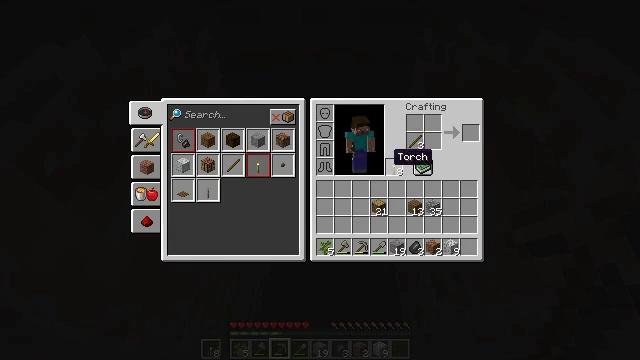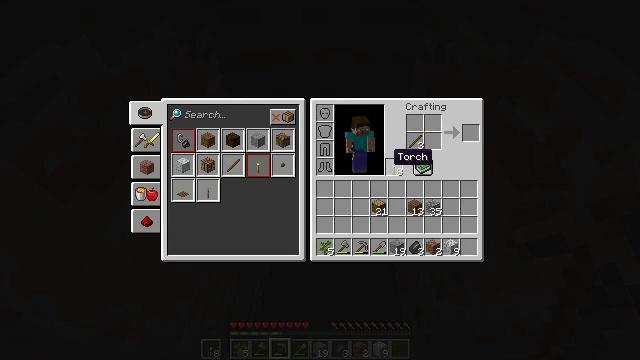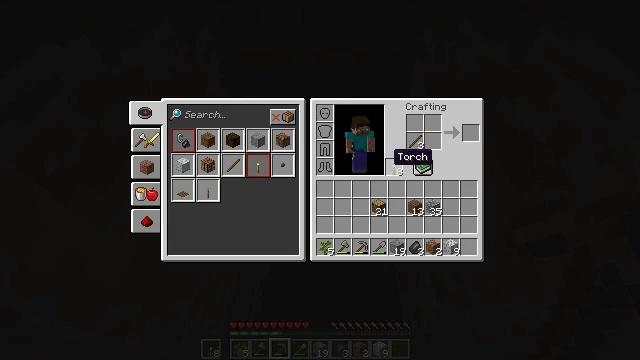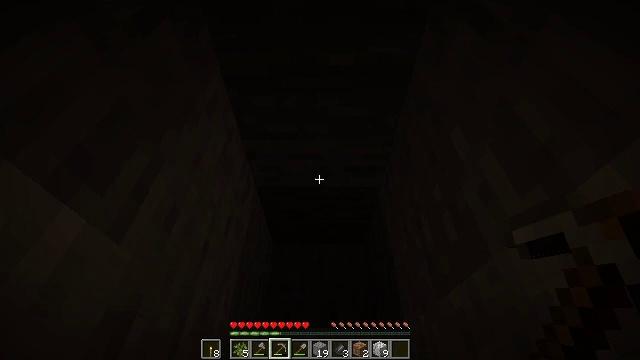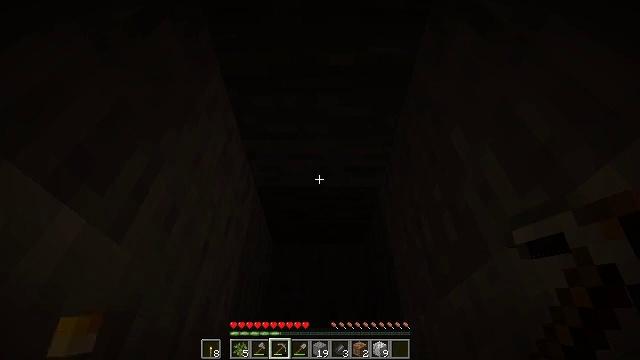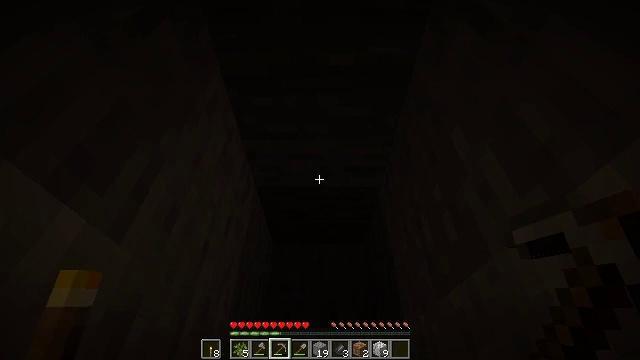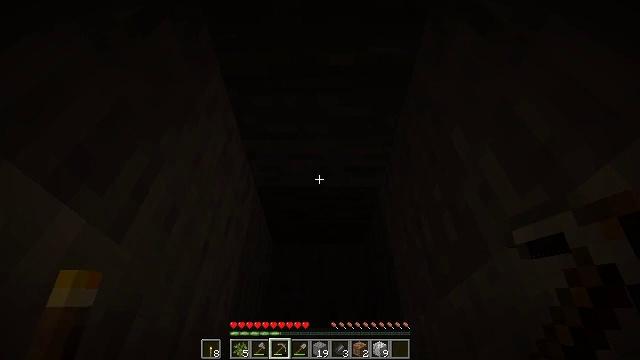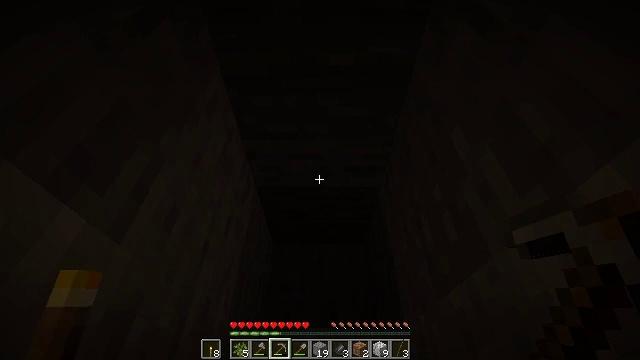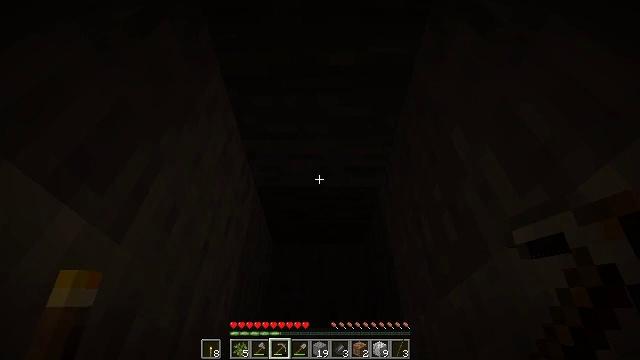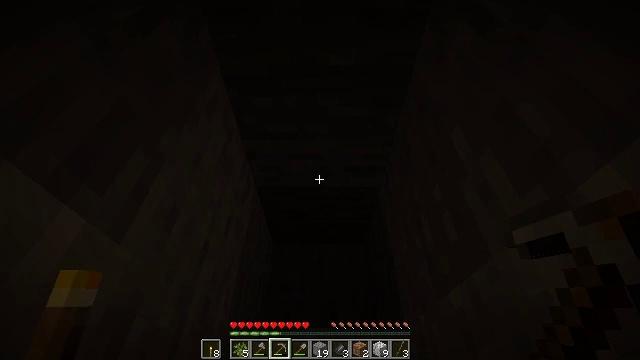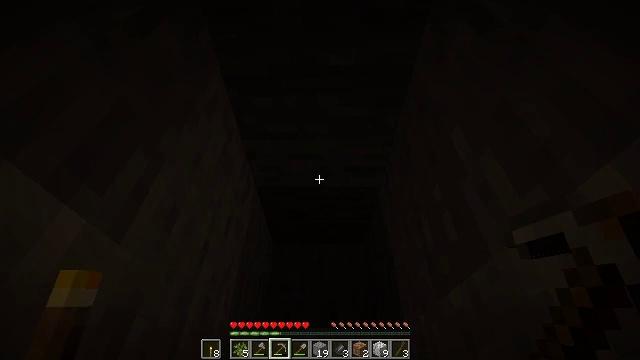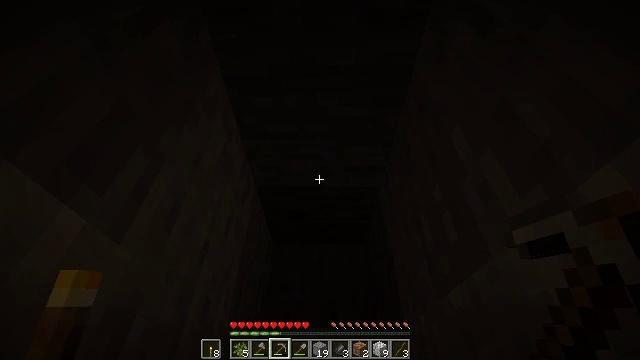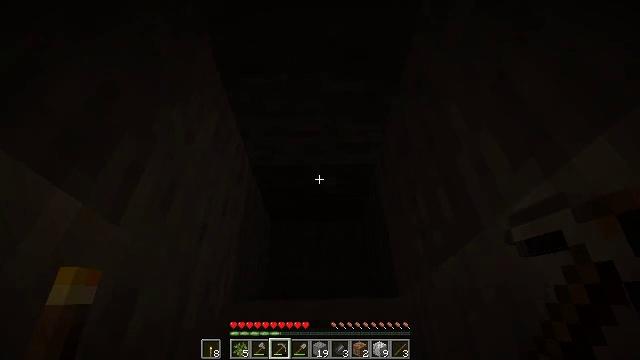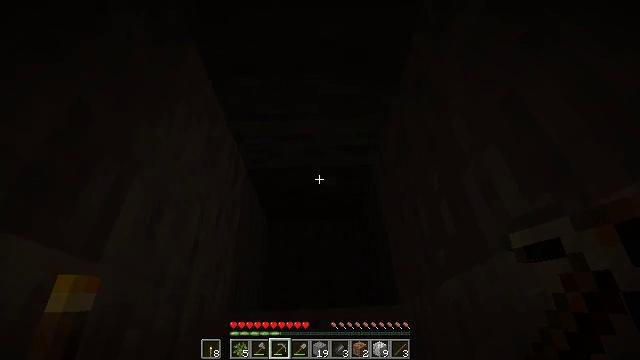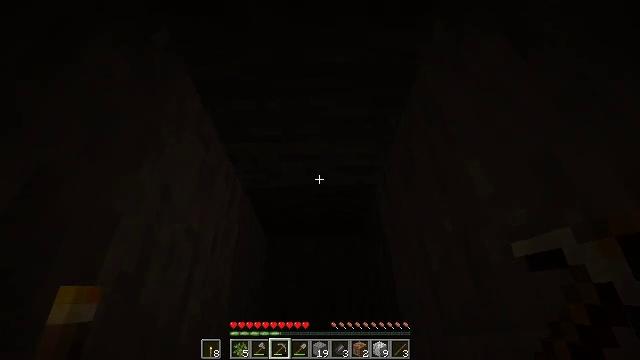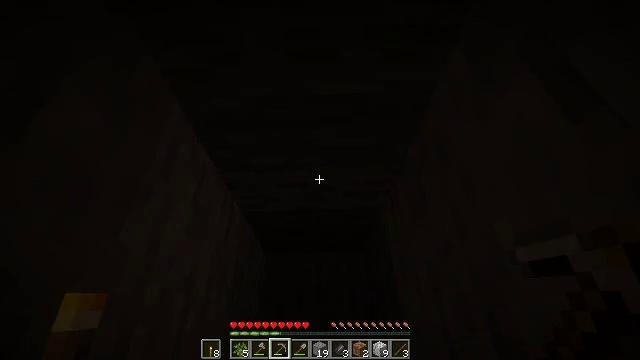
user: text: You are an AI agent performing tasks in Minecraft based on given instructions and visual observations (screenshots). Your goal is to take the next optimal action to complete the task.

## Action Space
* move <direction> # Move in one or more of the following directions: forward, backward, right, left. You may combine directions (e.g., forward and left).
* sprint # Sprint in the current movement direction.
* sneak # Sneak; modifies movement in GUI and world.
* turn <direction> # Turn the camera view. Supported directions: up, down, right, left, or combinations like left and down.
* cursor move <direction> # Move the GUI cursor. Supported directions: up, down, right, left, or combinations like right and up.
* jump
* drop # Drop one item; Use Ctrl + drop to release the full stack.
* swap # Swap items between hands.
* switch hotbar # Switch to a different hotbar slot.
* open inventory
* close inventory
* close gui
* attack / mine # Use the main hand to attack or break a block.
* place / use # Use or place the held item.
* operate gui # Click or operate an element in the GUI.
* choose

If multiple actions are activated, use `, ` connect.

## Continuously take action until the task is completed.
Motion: motion action
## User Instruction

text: Gather stone by using a pickaxe.
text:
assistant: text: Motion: no_op
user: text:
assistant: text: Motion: no_op
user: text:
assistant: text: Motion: close inventory
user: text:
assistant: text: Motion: close inventory
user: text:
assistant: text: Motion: close inventory
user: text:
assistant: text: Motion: close inventory
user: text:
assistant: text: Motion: no_op
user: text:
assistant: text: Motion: no_op
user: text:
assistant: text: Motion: no_op
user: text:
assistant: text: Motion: no_op
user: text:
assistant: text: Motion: no_op
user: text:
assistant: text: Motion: move forward, turn right and down
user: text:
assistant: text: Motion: move forward, turn down
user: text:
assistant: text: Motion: move forward
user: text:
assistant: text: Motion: move forward
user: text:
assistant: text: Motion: move forward
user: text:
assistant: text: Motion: move forward
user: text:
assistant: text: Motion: move forward
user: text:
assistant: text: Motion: move forward
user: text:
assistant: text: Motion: move forward
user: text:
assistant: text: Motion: move forward, turn left
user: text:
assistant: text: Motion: move forward, turn left and up
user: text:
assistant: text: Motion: move forward, turn left and up
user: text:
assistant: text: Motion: move forward, turn left and up
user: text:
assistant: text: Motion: move forward, turn left and up
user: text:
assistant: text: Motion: turn left and up
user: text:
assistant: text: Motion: turn left and up
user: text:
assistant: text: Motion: turn left and up
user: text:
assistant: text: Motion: turn left and up
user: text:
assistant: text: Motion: turn right and up